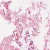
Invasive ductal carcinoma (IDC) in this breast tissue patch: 0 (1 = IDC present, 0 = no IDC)